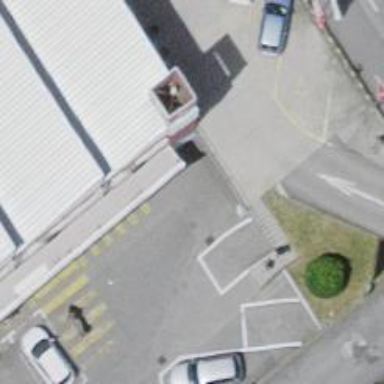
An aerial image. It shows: Parking entrance.